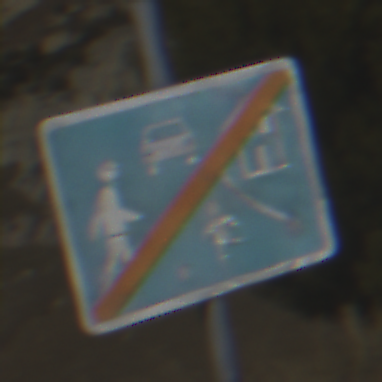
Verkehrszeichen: EndeVerkehrsberuhigterBereich
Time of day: Midday
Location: Outdoor (Nature)
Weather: Clear
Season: NotSpecified
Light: Natural